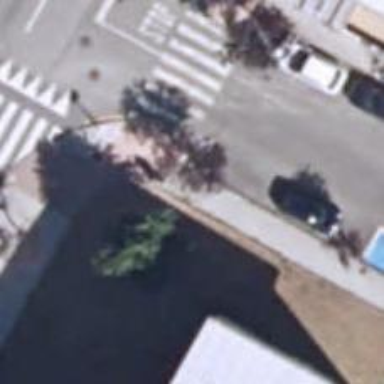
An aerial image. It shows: Marked crossing on the road.